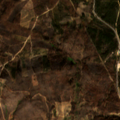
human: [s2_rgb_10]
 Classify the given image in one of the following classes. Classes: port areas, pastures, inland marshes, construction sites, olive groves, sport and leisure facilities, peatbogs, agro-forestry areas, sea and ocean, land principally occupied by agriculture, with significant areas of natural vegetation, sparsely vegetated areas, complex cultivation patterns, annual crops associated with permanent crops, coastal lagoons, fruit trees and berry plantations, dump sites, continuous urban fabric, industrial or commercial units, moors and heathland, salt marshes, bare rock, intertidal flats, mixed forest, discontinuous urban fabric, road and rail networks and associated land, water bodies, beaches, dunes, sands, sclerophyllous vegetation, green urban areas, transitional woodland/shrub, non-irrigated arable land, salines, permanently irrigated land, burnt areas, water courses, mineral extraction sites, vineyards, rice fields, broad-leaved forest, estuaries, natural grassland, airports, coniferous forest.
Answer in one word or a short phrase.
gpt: transitional woodland/shrub